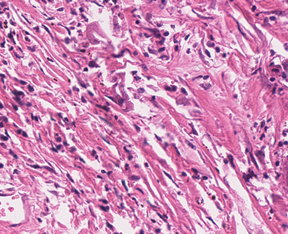
Tumor epithelial tissue: no
Tumor-associated stroma tissue: yes
Normal tissue: no